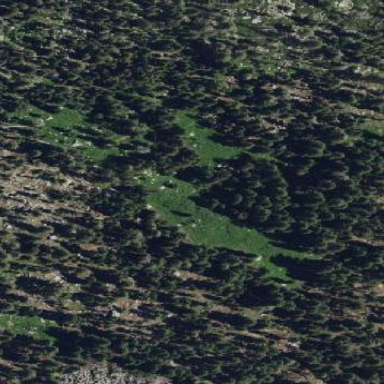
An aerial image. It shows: Wet meadow characterized by grassland vegetation.